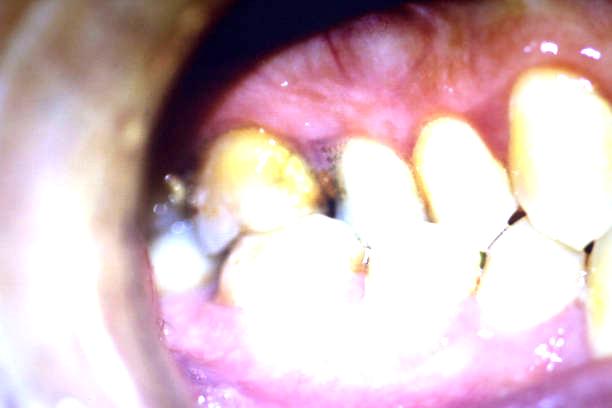
Condition: Gingivitis